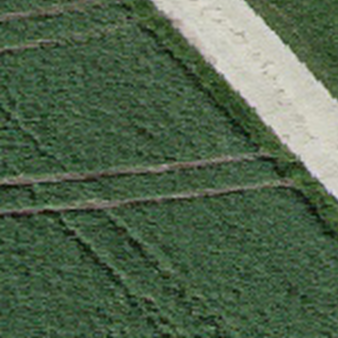
Label: other